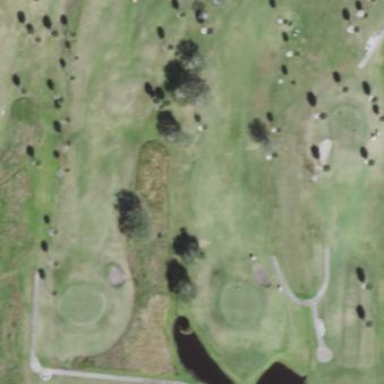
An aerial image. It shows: Golf fairway surrounded by grass.